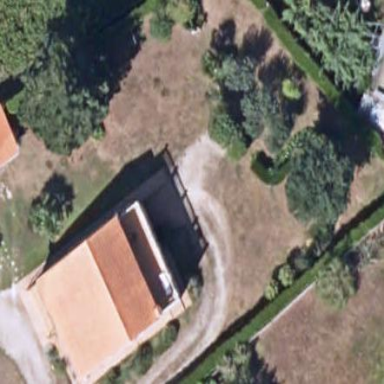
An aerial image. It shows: Simple and straightforward house.